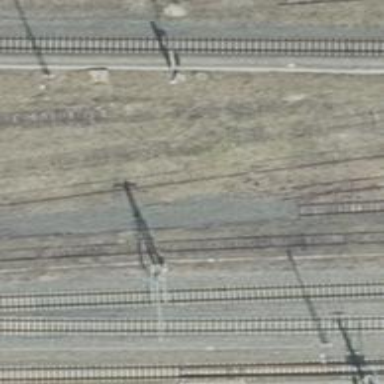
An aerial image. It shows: Abandoned railway yard is depicted.